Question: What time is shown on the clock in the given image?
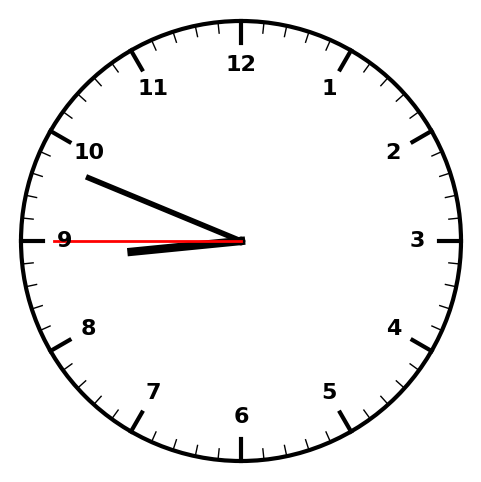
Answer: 08:48:45